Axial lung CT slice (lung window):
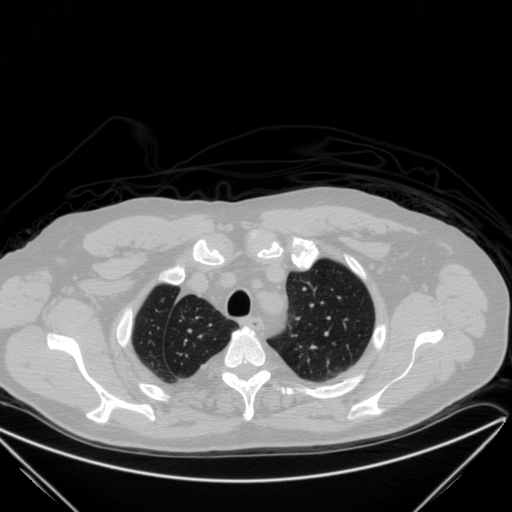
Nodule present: no